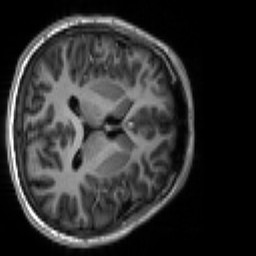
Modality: T1w
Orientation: axial
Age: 18
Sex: male
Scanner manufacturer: siemens
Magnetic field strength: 3 T
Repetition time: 2.3 s
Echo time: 0.00267 s